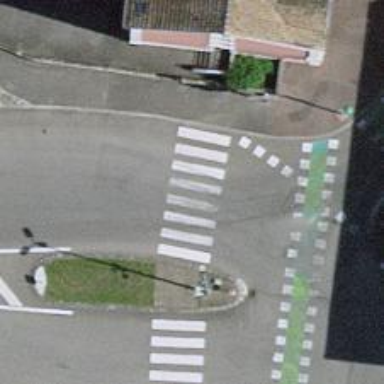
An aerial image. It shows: Uncontrolled zebra crossing with central island.